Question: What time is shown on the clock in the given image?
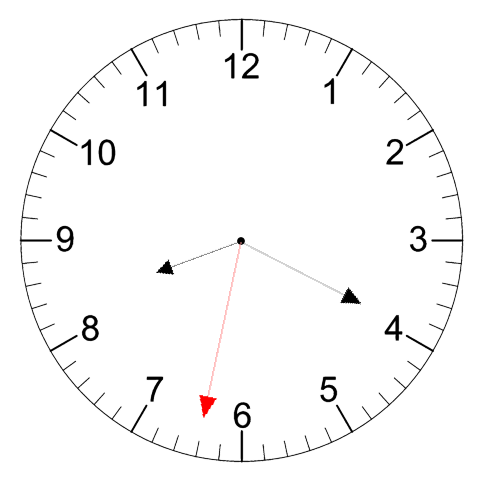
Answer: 08:19:32